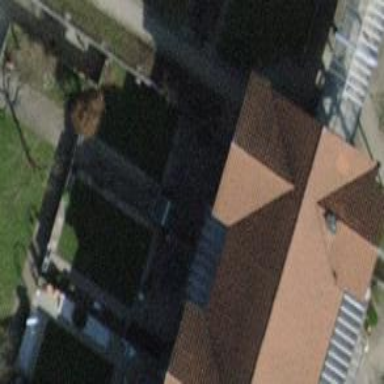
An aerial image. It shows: Terrace building with gabled roof.